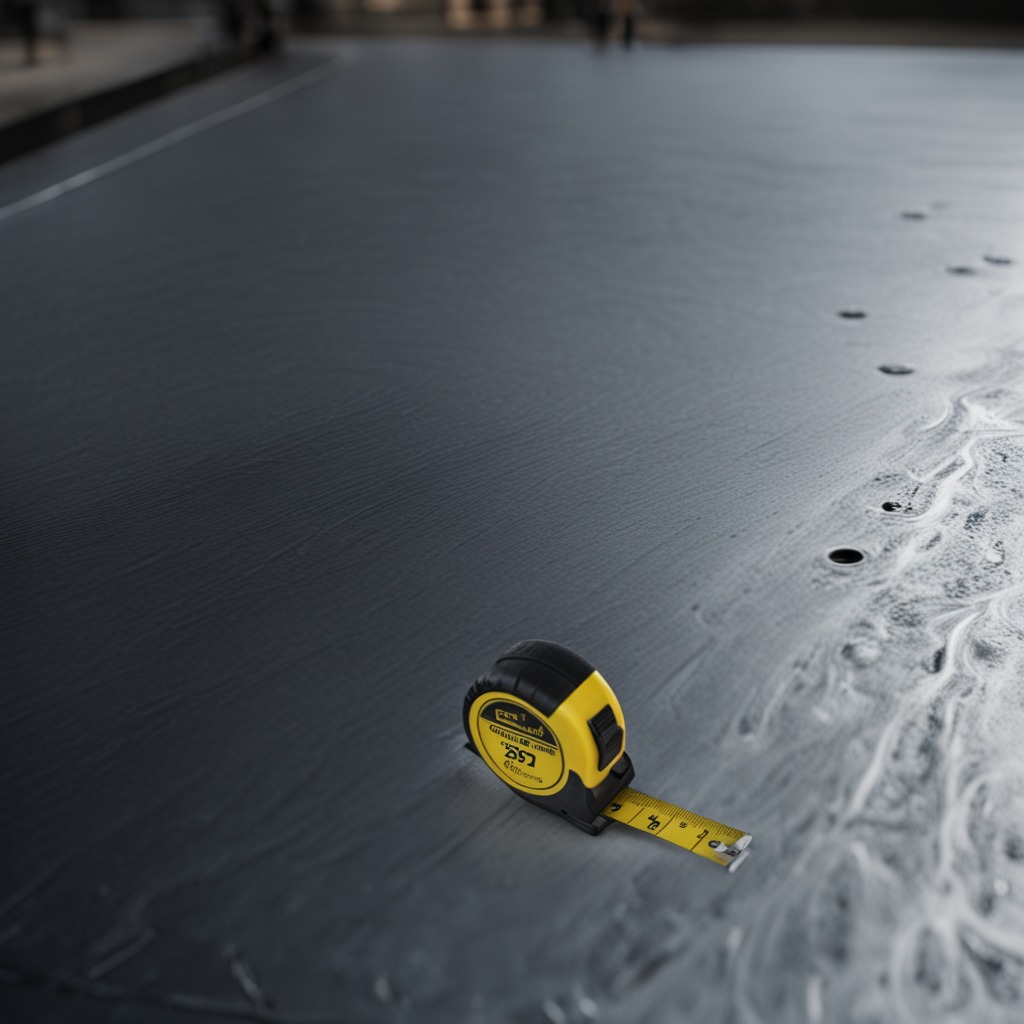
A measuring tape is lying on the cold steel table in a mining workshop.